Question: I would like to be able to iteratively remove vertices based on vertices attributes. I'd like the output to look something like this:
'''
library(igraph)
g <- graph_from_literal(1-+2, 2-+3, 3-+4, 4-+1, 5)
V(g)$year <- c(1999, 2000, 2001, 2002, 2003)
kk <- layout_with_kk(g)
kk <- norm_coords(kk, xmin=-1, xmax = 1, ymin=-1, ymax = 1)
par(mfrow=c(2,2), mar=c(1,1,1,1))
# First plot
plot(g,
vertex.label = V(g)$year,
layout = kk*.5,
frame = TRUE,
main = "Original")
# Second plot
x <- as.numeric(which(V(g)$year <= 2000))
g2 <- induced_subgraph(g, V(g)$year <= 2000)
kk2 = kk[dput(x),]
#> c(1, 2)
plot(g2,
vertex.label = V(g2)$year,
layout = kk2*.5,
frame = TRUE,
main = "2000 and earlier")
# third plot
x <- as.numeric(which(V(g)$year <= 2001))
g3 <- induced_subgraph(g, V(g)$year <= 2001)
kk2 = kk[dput(x),]
#> c(1, 2, 3)
plot(g3,
vertex.label = V(g3)$year,
layout = kk2*.5,
frame = TRUE,
main = "2001 and earlier")
# fourth plot
x <- as.numeric(which(V(g)$year <= 2002))
g4 <- induced_subgraph(g, V(g)$year <= 2002)
kk2 = kk[dput(x),]
#> c(1, 2, 3, 4)
plot(g4,
vertex.label = V(g4)$year,
layout = kk2*.5,
frame = TRUE,
main = "2001 and earlier")
'''

<URL>
My actual data set is large, so I'd like to loop it so I don't have to write the code a million times. I took some inspiration from <URL>--and it gets me kind of close, but not close enough and I'm at the end of my abilities here.
'''
g <- graph_from_literal(1-+2, 2-+3, 3-+4, 4-+1, 5)
V(g)$year <- c(1999, 2000, 2001, 2002, 2003)
layout.old <- norm_coords(layout.kamada.kawai(g), xmin = -1, xmax = 1, ymin = -1, ymax = 1)
maxyr <- max(V(g)$year)
dev.off()
#> null device
#> 1
par(mfrow=c(2,2), mar=c(1,1,1,1))
for(yr in seq(2001, maxyr, 1)){
gind <- induced_subgraph(g, V(g)$year <= yr)
layout.new <- layout.kamada.kawai(g,coords=layout.old)
plot(gind,
vertex.label = V(gind)$year,
layout = layout.new,
frame = TRUE)
}
'''
<URL>
The output from this maintains the coordinates and seems to produce some of the iterations, but otherwise doesn't behave as I'd hoped (producing output like the non-looped examples).
Can anyone shed some light on this?
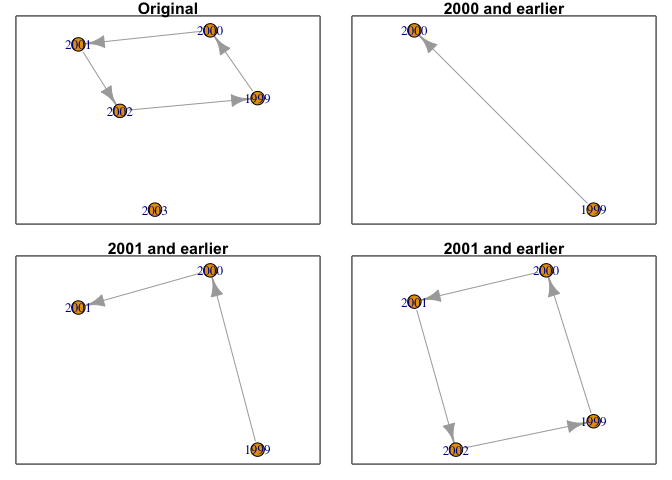
Answer: How about something along these lines. You can "attach" the coordinates to the nodes and use them in a short custom plotting function.
'''
library(igraph)
#>
#> Attaching package: 'igraph'
#> The following objects are masked from 'package:stats':
#>
#> decompose, spectrum
#> The following object is masked from 'package:base':
#>
#> union
g <- graph_from_literal(1-+2, 2-+3, 3-+4, 4-+1, 5)
V(g)$year <- c(1999, 2000, 2001, 2002, 2003)
xy <- norm_coords(
layout_with_kk(g),
xmin=-1, xmax = 1, ymin=-1, ymax = 1
)
V(g)$x <- xy[,1]
V(g)$y <- xy[,2]
myplot <- function(g, ...) {
plot(g, layout=cbind(V(g)$x, V(g)$y), rescale = FALSE, ...)
}
layout(matrix(1:4, 2, 2, byrow=TRUE))
myplot(g, main="Original")
myplot(induced_subgraph(g, V(g)[year <= 2000]), main="2000 and earlier")
myplot(induced_subgraph(g, V(g)[year <= 2001]), main="2001 and earlier")
myplot(induced_subgraph(g, V(g)[year <= 2002]), main="2002 and earlier")
'''

'''
layout(1)
'''
Incidentally, packages 'tidygraph' and 'ggraph' store vertex coordinates as vertex attributes in a largely similar way as above.